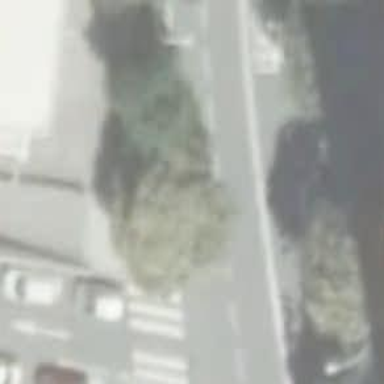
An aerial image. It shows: Crossing for cyclists.